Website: walmart
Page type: payment
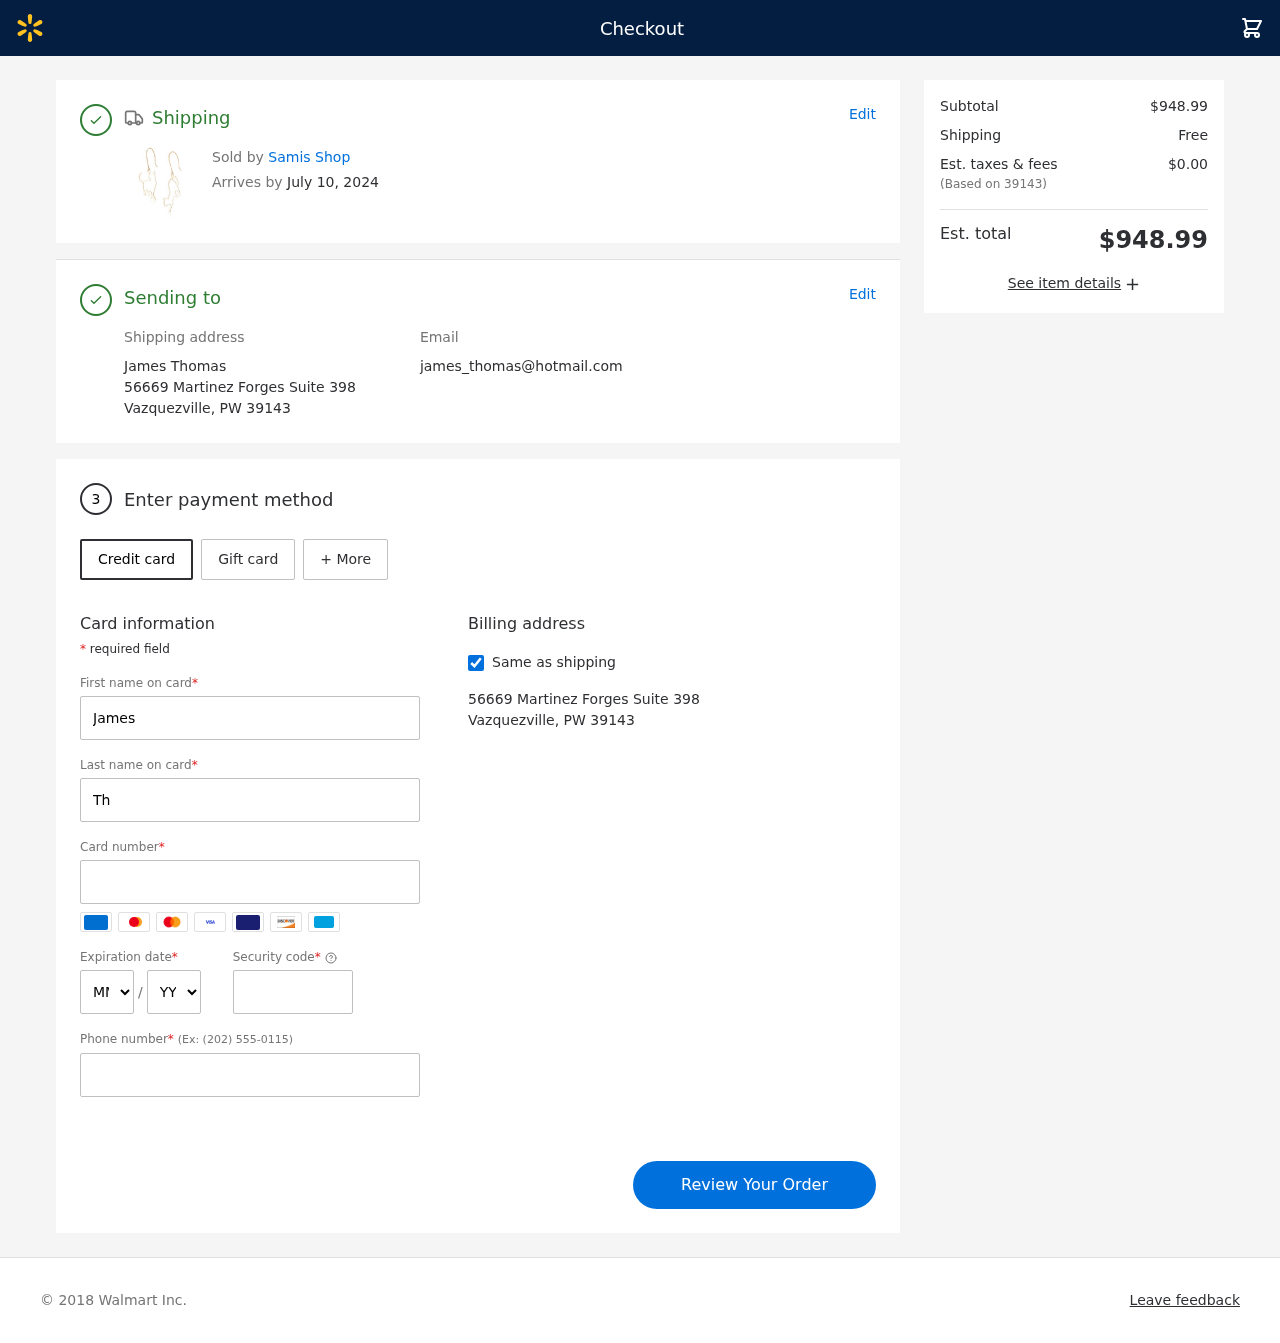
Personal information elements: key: PII_CARD_CVV
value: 671
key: PII_CARD_EXPIRY_MONTH
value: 02
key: PII_CARD_EXPIRY_YEAR
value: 27
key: PII_CARD_NUMBER
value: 4314 5794 2730 8719
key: PII_CITY_STATE_ZIP
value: Vazquezville, PW 39143
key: PII_EMAIL
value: james_thomas@hotmail.com
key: PII_FIRSTNAME
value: James
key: PII_FULLNAME
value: James Thomas
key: PII_LASTNAME
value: Thomas
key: PII_PHONE
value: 7216463426
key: PII_POSTCODE
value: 39143
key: PII_STREET
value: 56669 Martinez Forges Suite 398
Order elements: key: ORDER_DELIVERY_DATE
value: July 10, 2024
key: ORDER_SUBTOTAL
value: $948.99
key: ORDER_SHIPPING_COST
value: Free
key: ORDER_TAX
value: $0.00
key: ORDER_TOTAL
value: $948.99